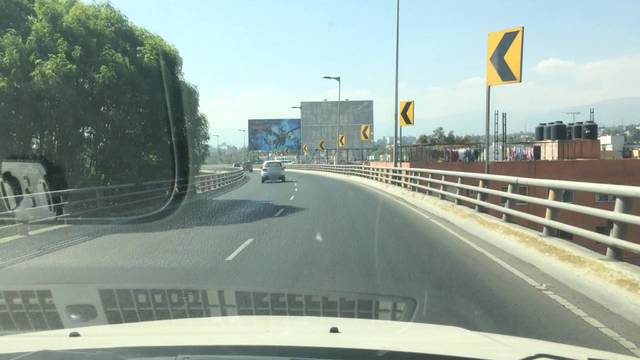
Region: Mexico
Coordinates: 19.382, -99.193